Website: apple
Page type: customer-info-address
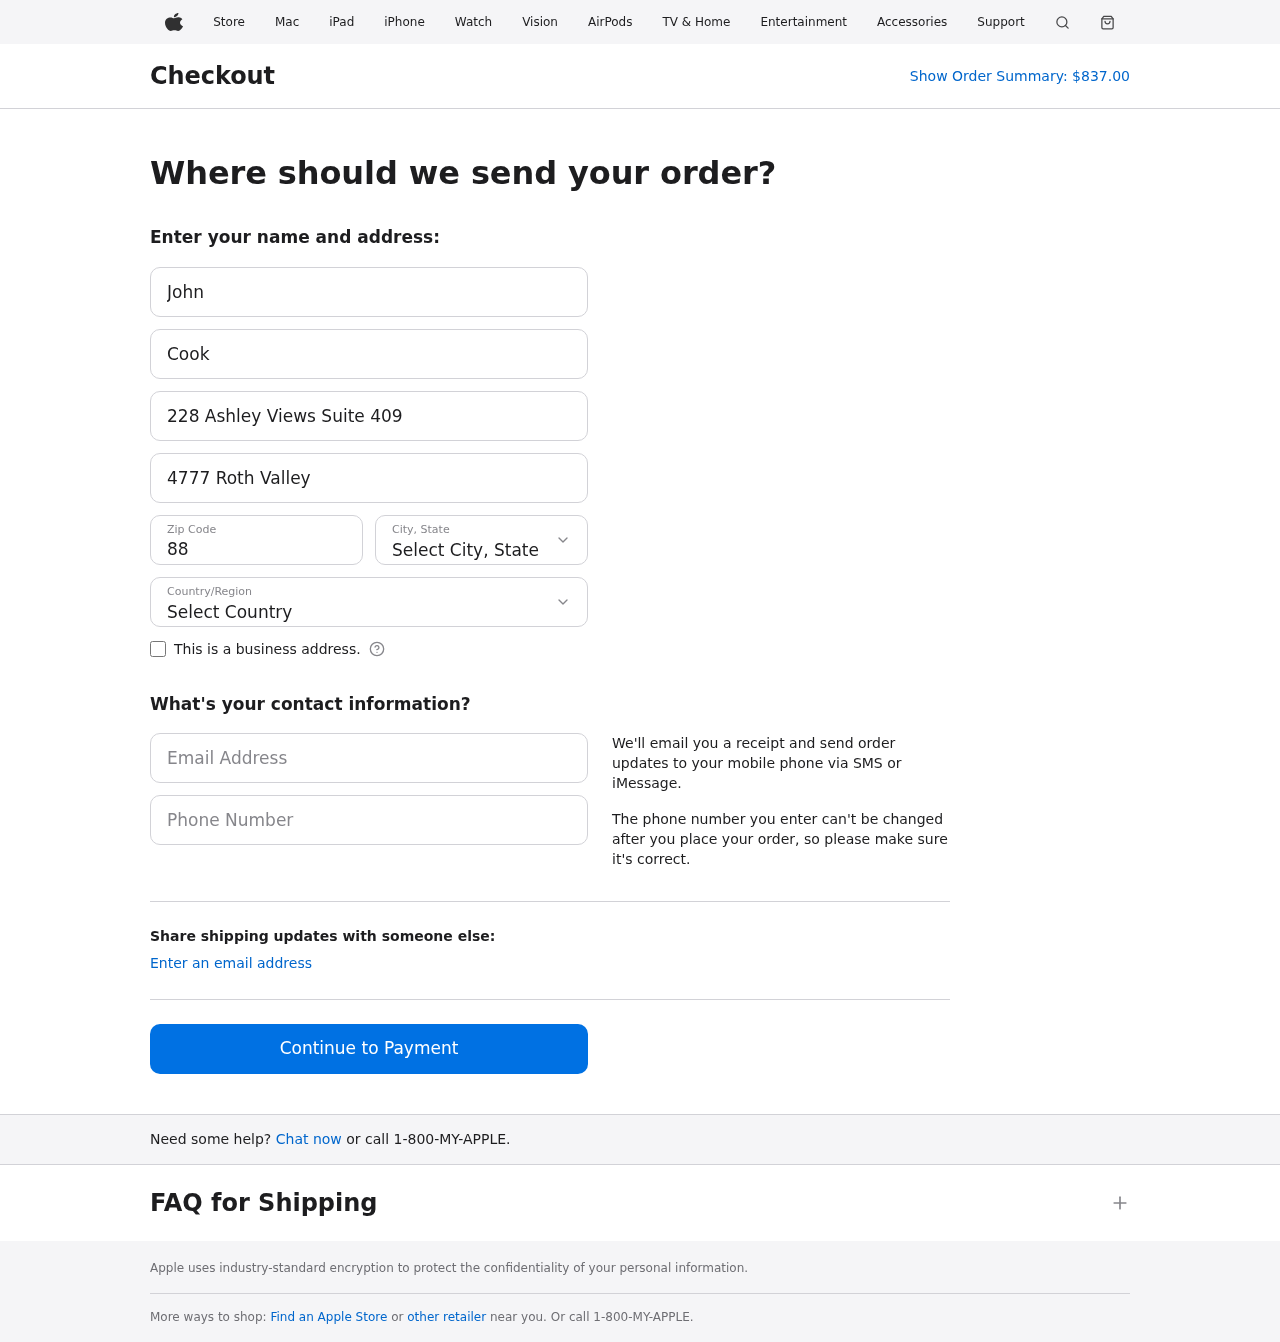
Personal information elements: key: PII_CITY_STATE
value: Derricktown, MS
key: PII_COUNTRY
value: United States
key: PII_EMAIL
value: johncook@yahoo.com
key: PII_FIRSTNAME
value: John
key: PII_LASTNAME
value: Cook
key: PII_PHONE
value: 8302345305
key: PII_POSTCODE
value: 88191
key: PII_STREET
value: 228 Ashley Views Suite 409
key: PII_STREET2
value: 4777 Roth Valley
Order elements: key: ORDER_TOTAL
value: $837.00